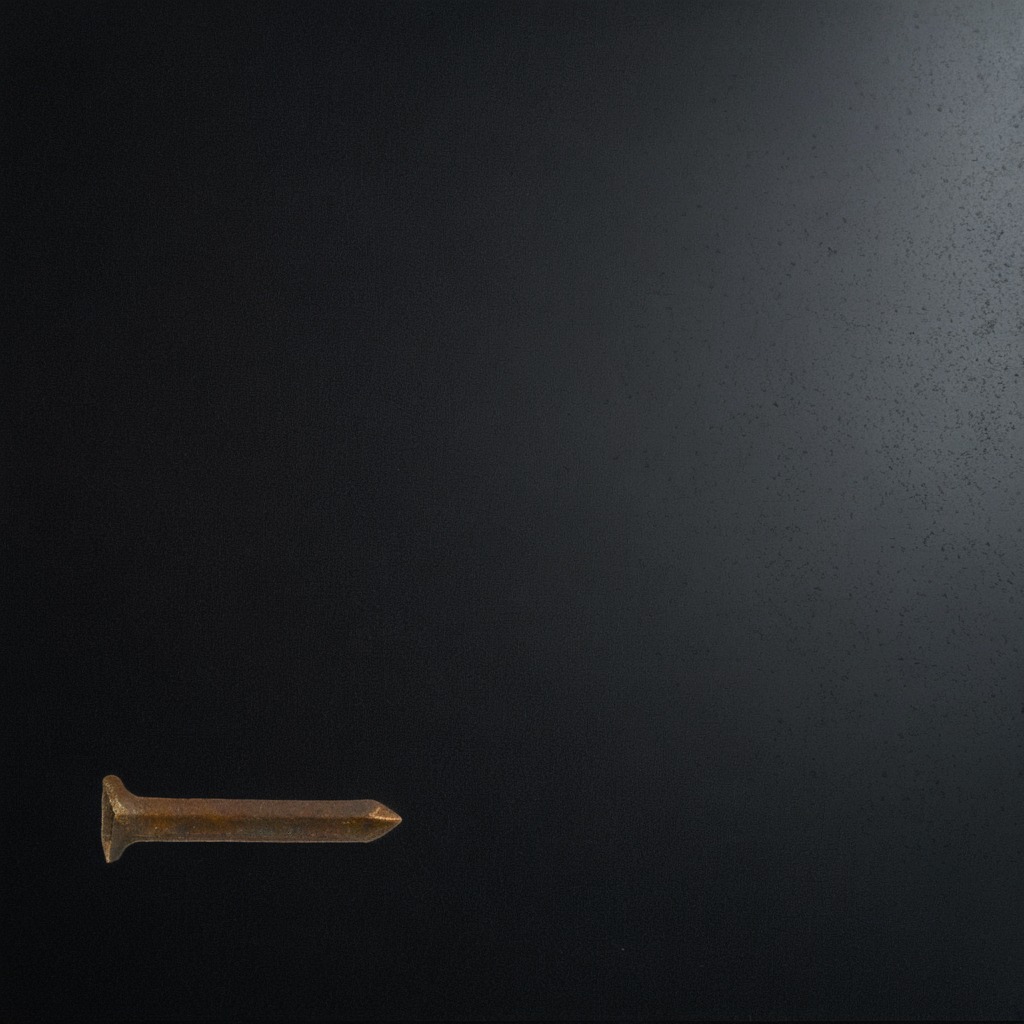
A nail is lying on the granite tabletop inside a workshop at night.